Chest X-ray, AP view. Patient: 9 years old, sex F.
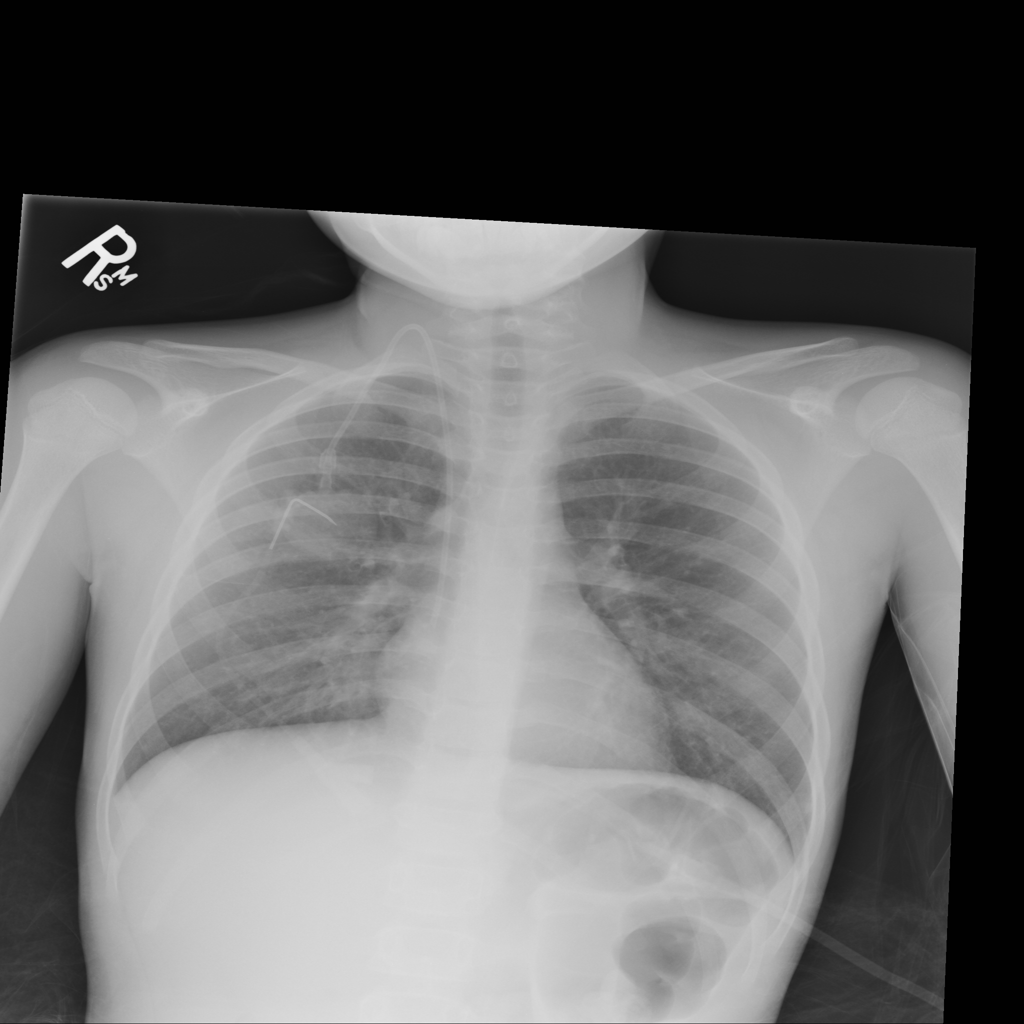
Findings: No Finding